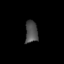
Tissue: lung
Cell type: Epithelial cells
Senescence score: 0.2335
Nuclear area (px): 265
Mean DAPI intensity: 80.389